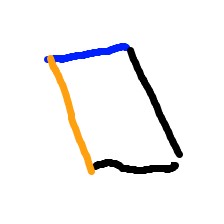
Shape: parallelogram